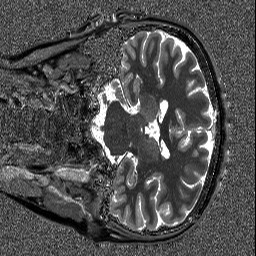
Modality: T1map
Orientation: coronal
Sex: female